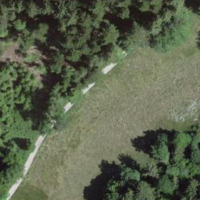
EUNIS habitat code: 44
Species observed at this site:
Silene dioica
Lotus corniculatus